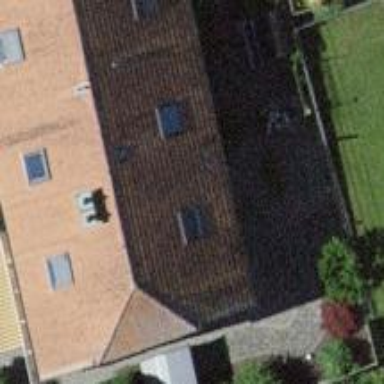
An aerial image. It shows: Residential building with half-hipped roof shape.